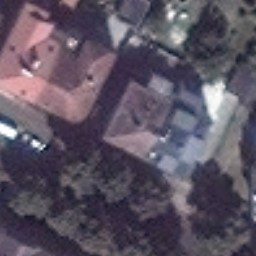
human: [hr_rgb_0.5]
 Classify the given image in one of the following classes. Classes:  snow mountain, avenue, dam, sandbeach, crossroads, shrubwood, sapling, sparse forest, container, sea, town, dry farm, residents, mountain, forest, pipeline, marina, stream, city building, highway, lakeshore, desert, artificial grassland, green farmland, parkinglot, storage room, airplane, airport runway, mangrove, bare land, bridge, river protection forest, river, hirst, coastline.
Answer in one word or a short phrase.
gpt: residents